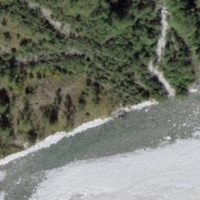
EUNIS habitat code: 32
Species observed at this site:
Lycaena phlaeas
Lysandra bellargus
Maniola jurtina
Melanargia galathea